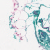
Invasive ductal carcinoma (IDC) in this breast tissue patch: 0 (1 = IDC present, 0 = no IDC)